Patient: sex M, age 59
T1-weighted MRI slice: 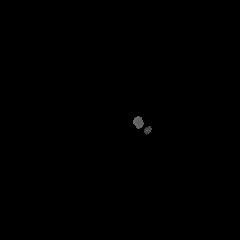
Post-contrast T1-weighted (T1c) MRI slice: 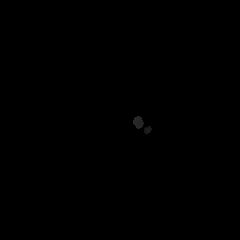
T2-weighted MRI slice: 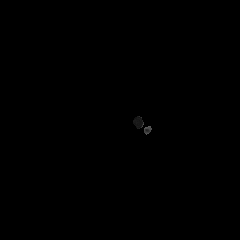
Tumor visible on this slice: no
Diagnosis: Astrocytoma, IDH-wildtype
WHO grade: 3